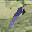
Label: 1